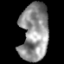
Tissue: lung
Cell type: Endothelial cells
Senescence score: 0.2147
Nuclear area (px): 1607
Mean DAPI intensity: 144.435